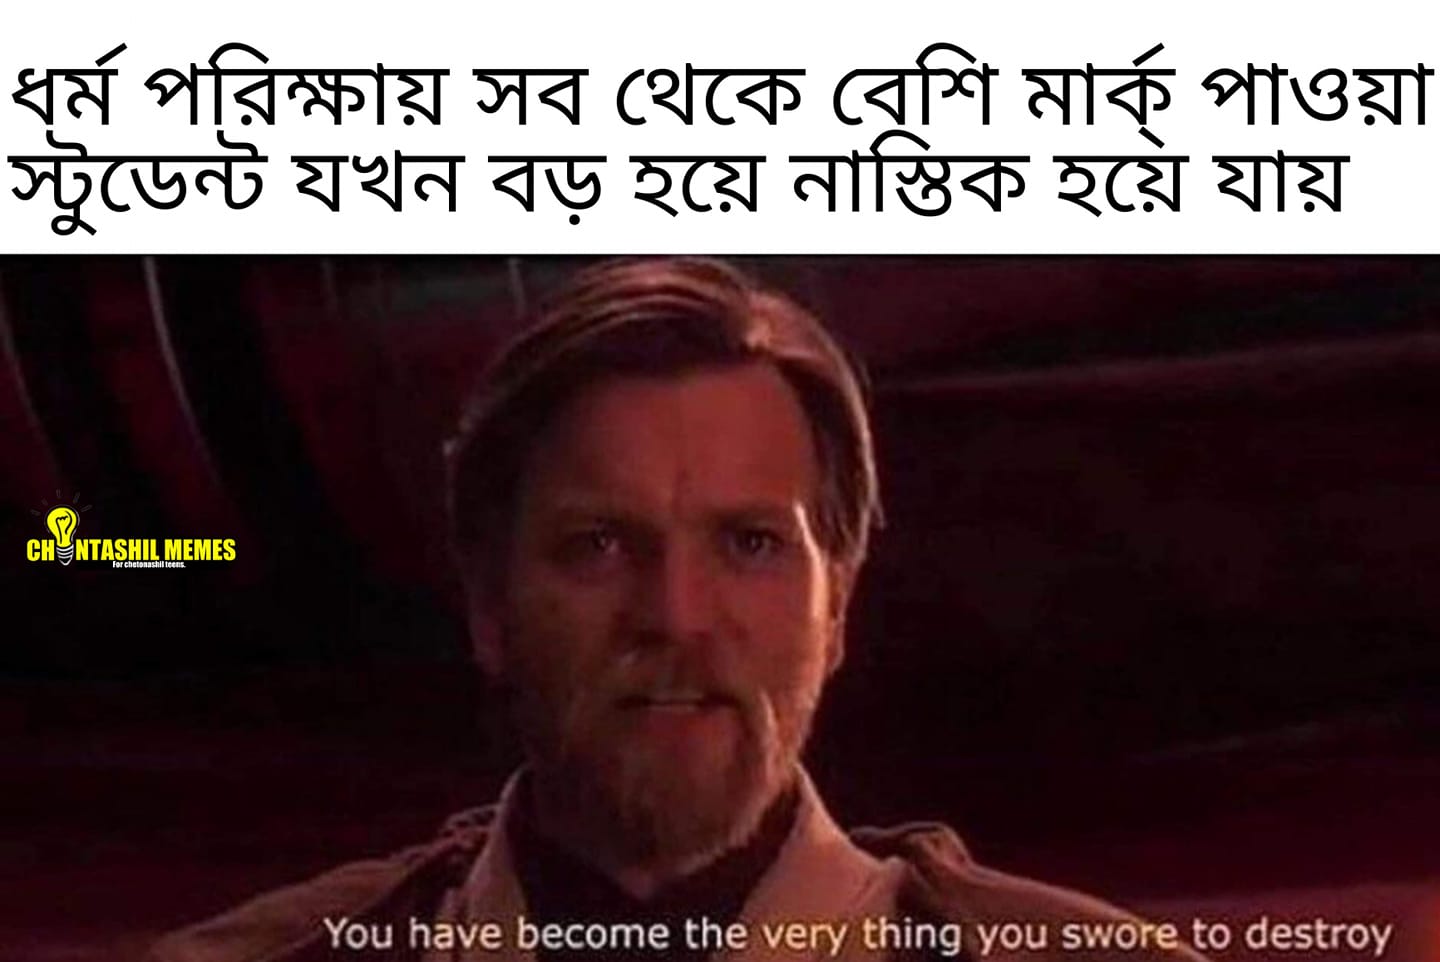
Caption:  ধর্ম পরিক্ষায় সব থেকে বেশি মার্ক পাওয়া স্টুডেন্ট যখন বড় হয়ে নাস্তিক হয়ে যায়   You have become the very thing you swore to destroy
Label: non-hate